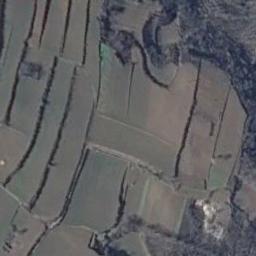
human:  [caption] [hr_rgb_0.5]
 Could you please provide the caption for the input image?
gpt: Many trees are planted in the terraces which are in the middle of the image .

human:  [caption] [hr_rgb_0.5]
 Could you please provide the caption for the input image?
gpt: The bare and green terrace is next to some trees .

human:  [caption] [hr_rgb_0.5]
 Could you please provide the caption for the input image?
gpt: Many green plants are on the terrace .

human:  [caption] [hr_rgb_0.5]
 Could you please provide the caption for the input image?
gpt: A large layer of brown and green mixed terraces .

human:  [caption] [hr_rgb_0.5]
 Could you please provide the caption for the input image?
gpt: There are many green trees beside the terraces .